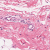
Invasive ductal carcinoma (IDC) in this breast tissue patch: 0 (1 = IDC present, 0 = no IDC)